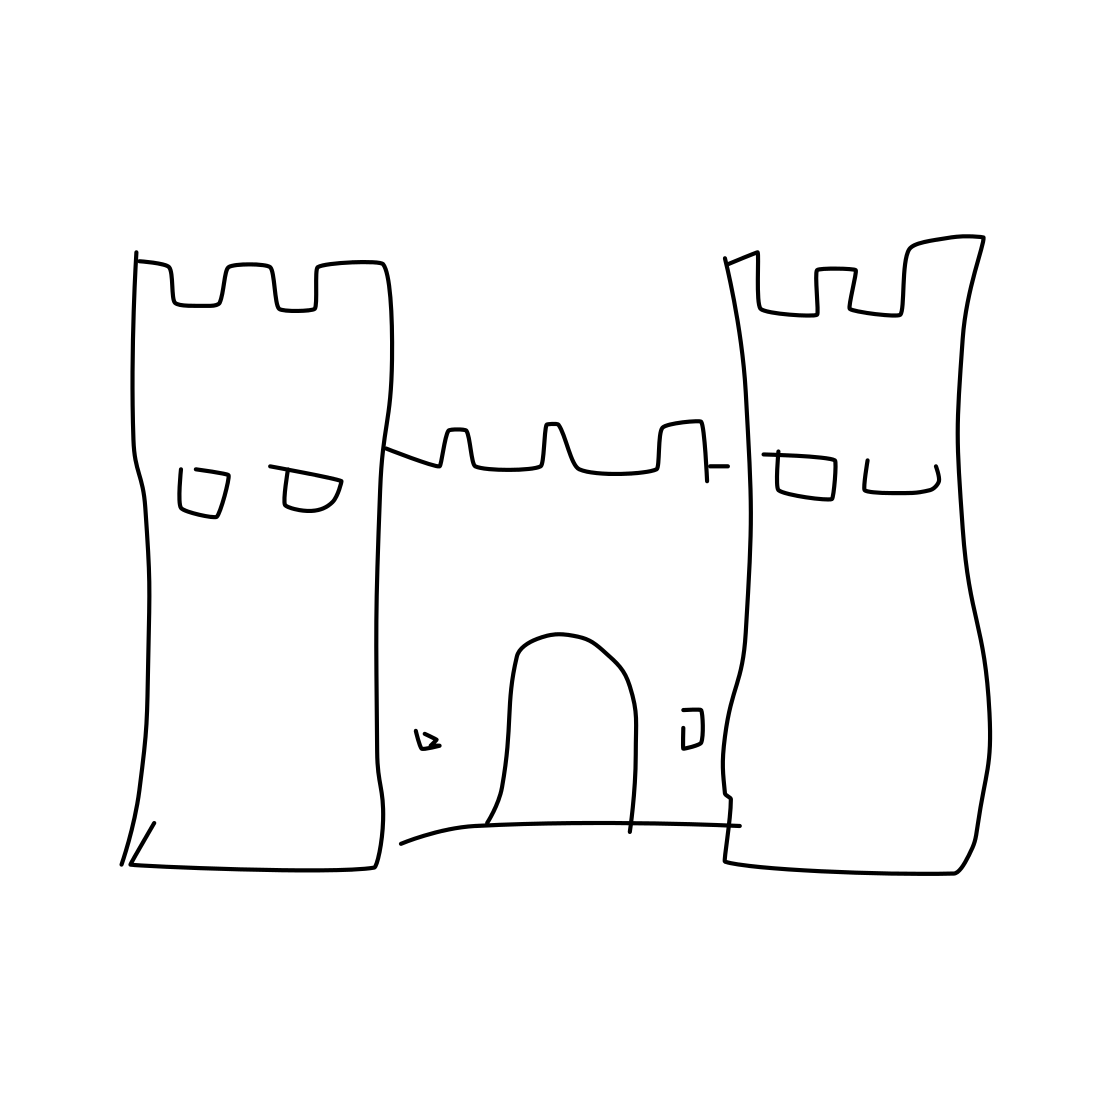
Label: castle